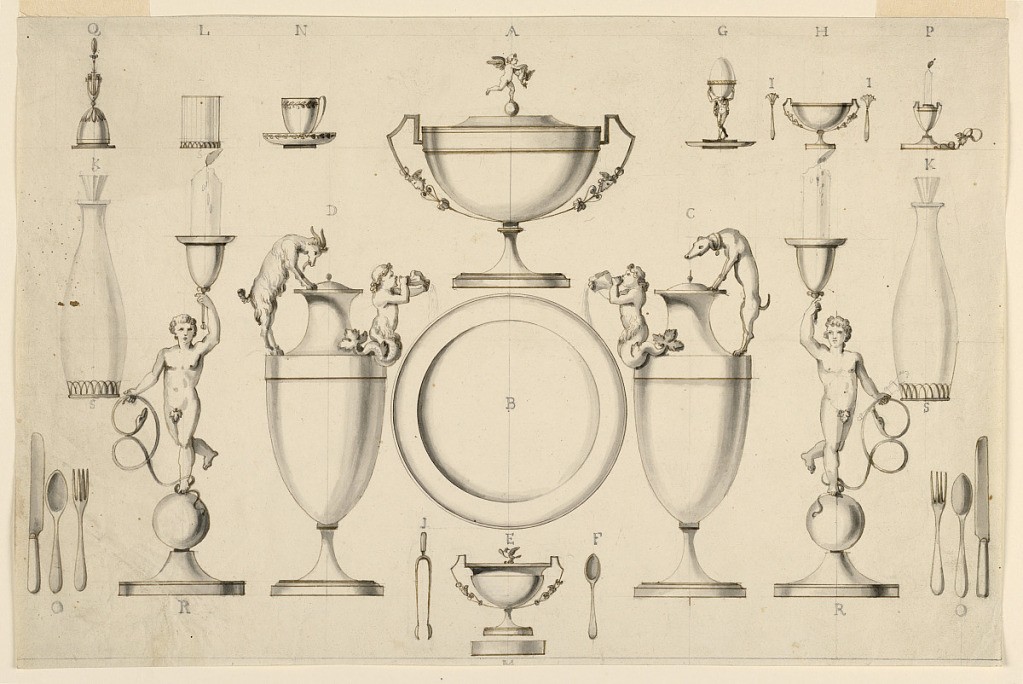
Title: Design for a Set of Silver Tableware
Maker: Pietro Belli, Italian, 1780–1828
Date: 1815–30
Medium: Pen and brown ink, brush and gray wash over graphite on off-white laid paper
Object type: Drawing
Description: A hand bell.  the lower part of the handle is shaped like a lyre.  Marked, as all the letters, in pencil: "Q." A glass in a lower frame, "L." A cup shown sidewise; laurel staffs are the decoration; "N." A tureen topped by a putto with a bird in a sphere.  The handles consist of angular bands, Medusae, plant motifs; "A." An egg cup consisting of a bowl carried by Atlas; "G." A sugar spoon; "I." A sugar bowl; the handles are like those of the tureen; "H." Another sugar spoon with a larger bowl; "I."  A candlestick with a burning candle; a Medusa forms the handle; "P." Second row, laterally: two glass bottles in low frames; "K."  Third row: a knife, a spoon, a fork; "O." A candlestick: a boy with a snake standing on a sphere raises with the left hand a cup with a burning candle; round pedestal; "R." A pitcher shown sidewise.  A goat forms the handle, a merchild blowing a shell, the spout; "D." A circular plate; "B." A pitcher facing the other; the same spout; a dog forming the handle; "C." A candlestick symmetrical to the other; "R." Again "O." in opposite order.  Bottom center; sugar tongs; "J." A bowl; handles of those as the tureen; A bird is shown at the top center; "E." A spoon; "F." Below the bird is circular base; "M."